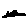
Label: triangle